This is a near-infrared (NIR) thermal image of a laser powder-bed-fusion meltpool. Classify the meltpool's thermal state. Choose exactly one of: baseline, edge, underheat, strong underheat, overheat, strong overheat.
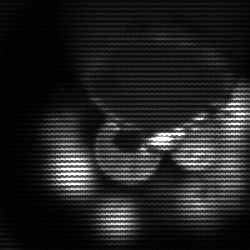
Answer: edge